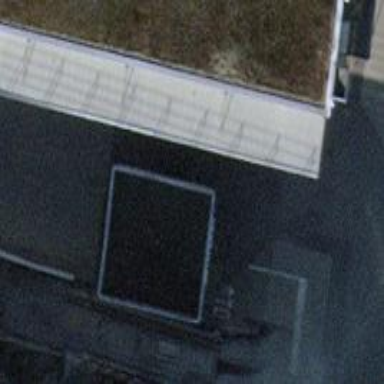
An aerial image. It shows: Fuel station.